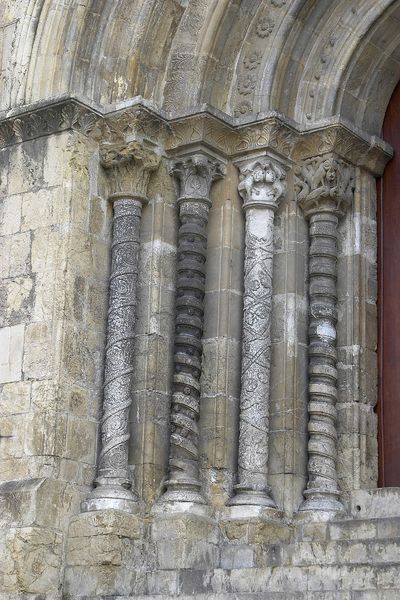
Titel: Alte Kathedrale, Sé Velha, in Coimbra
Standort: Coimbra, Kathdrale (EU - P - Beira Litoral)
Schlagwörter: kämpfer, grau, säule, säulen, tür, weiss, blüten, ornament, alt, sockel, stein, kirche, relief, bogen, fassade, treppe, dekoration, ornamente, stufen, tor, foto, bögen, vier, eingang, kapitelle, kapitell, fries, portal, gesims, sandstein, archivolten, fabelwesen, romanik, konsole, basis, schaft, spiralen, spirale, rillen, kapitel, friese, gewände, spiral, dekorationen, gewende